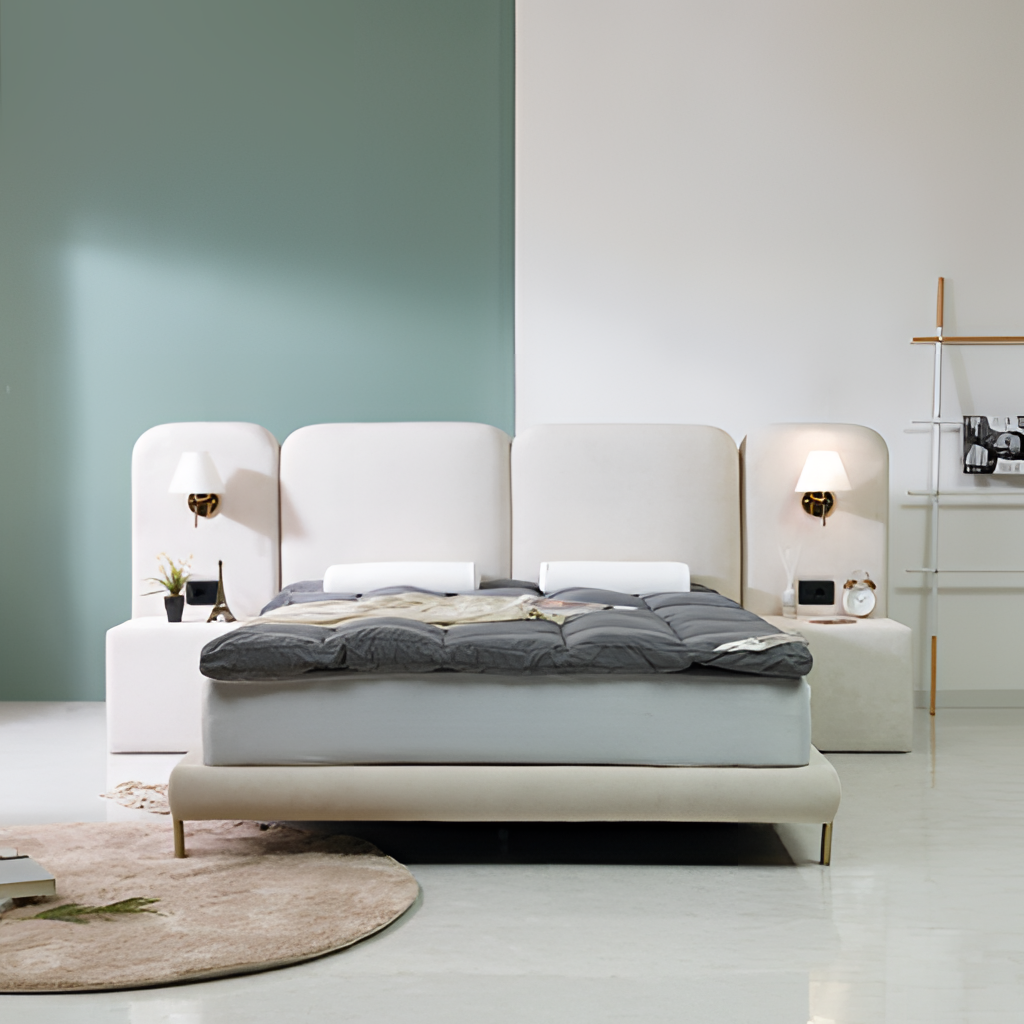
beige fabric backlit headboard bed, bedroom, paint wallpaper, with vertical two tone pattern, contemporary, tile flooring, with solid pattern